Question: My JsonStore is so defined:
'''
var data_json = new Ext.data.JsonStore({
url: '/Game/json_index',
autoLoad: true,
id: 'data_json',
idProperty: 'id',
fields: [ {name: 'id', type: 'int'}, 'name', {name:'add_date', type:'date', dateFormat: 'M$'}, 'price', 'kind', 'metacritic'],
listeners: { 'load': function(storename, records, options){
console.dir(this);
}},
writer: new Ext.data.JsonWriter()
})
'''
the DUMP of the JSON it's receiving it's something like:
'''
[
{"id":1,"name":"Guild Wars 2","add_date":"\/Date(1346104800000)\/","price":24.99,"kind":"MMO","metacritic":93},
{"id":2,"name":"Dark Souls: Prepare to Die Edition","add_date":"\/Date(1345759200000)\/","price":45.00,"kind":"actionrpg","metacritic":87},
{"id":3,"name":"Orcs Must Die! 2","add_date":"\/Date(1343599200000)\/","price":15.00,"kind":"action","metacritic":83}
]
'''
the JSON is correctly decoded and the store is full of my records, but beware.. terrible things have happened!

All of the records have been marked as phantom = true, that doesn't let me correctly use ExtJS 3.4.x store.save() functionality
I've searched thoroughly on google about this issue, and (i think) it's connected to the fact the JsonReader doesn't associate the record id to the 'id' field i'm passing.
I have even specified idProperty: 'id'.
Help on this? I'm getting desperate, reading the extjs source about record creation is pure .
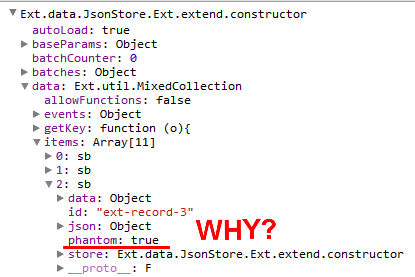
Answer: Try removing the:
'''
id: 'data_json'
'''
from your store. All the config options to a JsonStore are passed into the JsonReader that's automatically created, and that seems to be what's screwing it up.